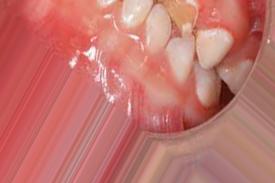
Condition: Caries